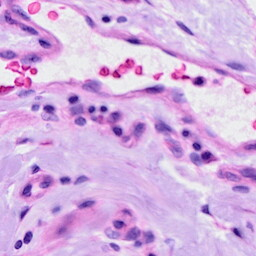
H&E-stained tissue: Ovarian